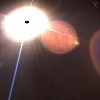
Label: sunburn